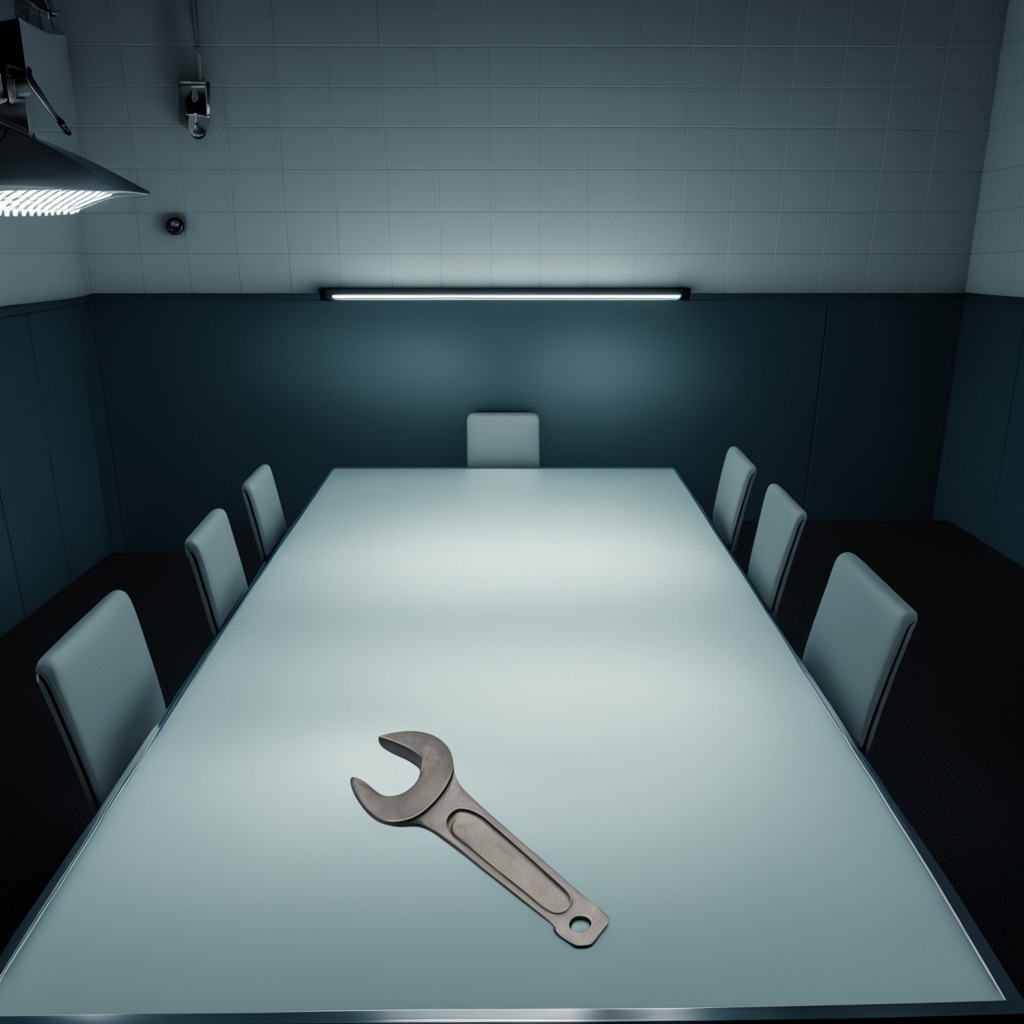
A wrench is lying on a clean empty table in a railway signal maintenance room lit by harsh overhead fluorescents photorealistic surface textures crisp shadows high dynamic range